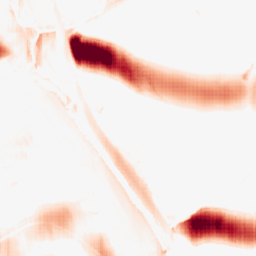
Category: morphological
Decomposition family: morphological_ellipse
Decomposition parameters: operation: opening
width: 50
height: 5
Upsampling method: sinc_blackman
Upsampling parameters: scale: 8
kernel_size: 16
Upsampling scale: 8